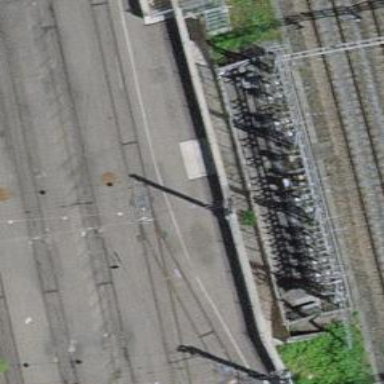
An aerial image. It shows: Railway switch.